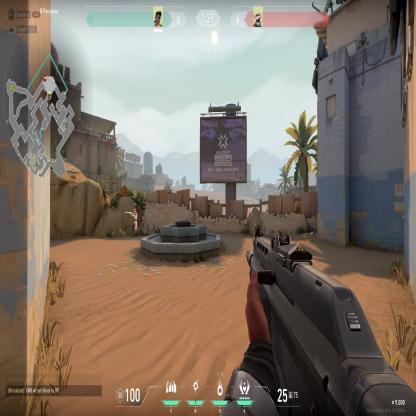
Label: enemy